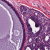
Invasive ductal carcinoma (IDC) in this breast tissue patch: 0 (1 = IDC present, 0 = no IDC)